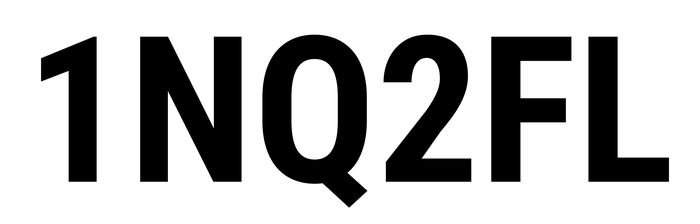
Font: Roboto_Condensed_Bold